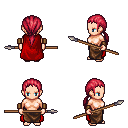
a pixel art fantasy rpg character, female body template, human, light skin, red cape, robe skirt, ruby red ponytail hairstyle, leather bracers, spear, four views (front, back, left, right), 2x2 character sprite sheet, small pixel art, hard edges, no anti-aliasing